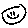
Label: smiley face